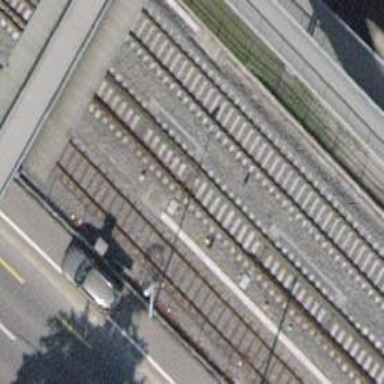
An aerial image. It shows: Rail siding with electrified tracks using contact line.